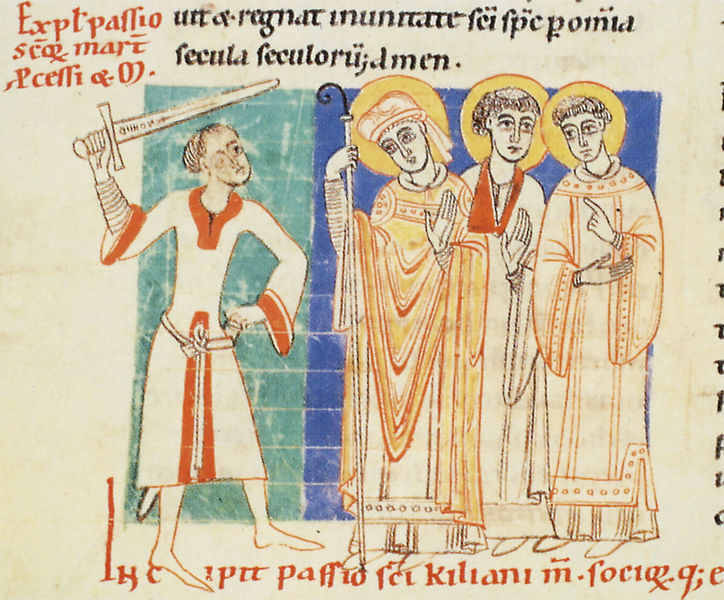
Titel: Zwiefaltener Passionale
Standort: Herstellungsort: Reutlingen, Kloster Zwiefalten (EU - D - BW)
Institution: Stuttgart, Württembergische Landesbibliothek
Schlagwörter: blau, kampf, gelb, grün, menschen, männer, zeichnung, gürtel, rot, falten, gewand, mantel, gewänder, schrift, stab, farbe, bischof, buch, druck, seite, schwert, text, literatur, ritter, heiligenschein, nimbus, priester, mönche, heilige, christen, tonsur, latein, lateinisch, buchmalerei, siete